Question: What is the reading of the measurement in the image?
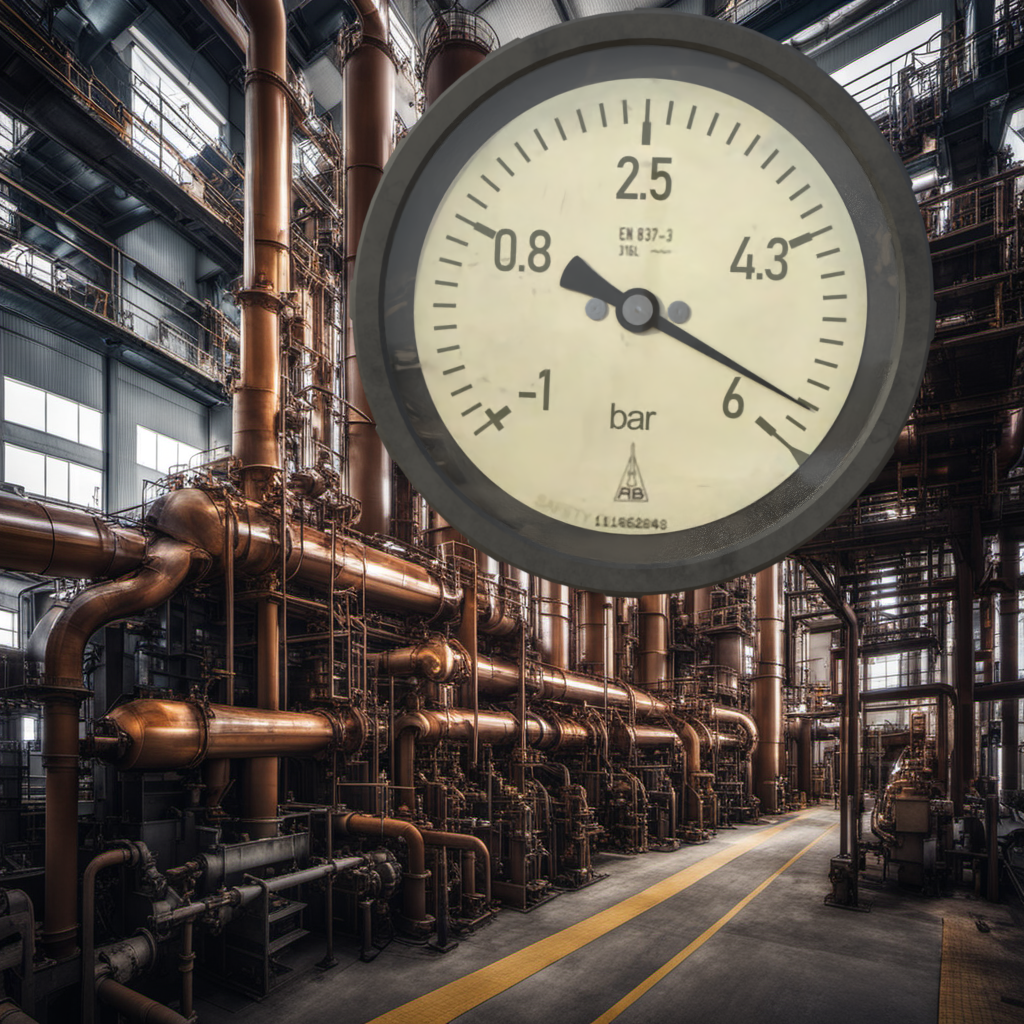
Answer: The result is 5.68
Question: What is the range of this measurement?
Answer: The range is from -1 to 6
Question: What is the minimum and maximum reading range of the measurement in the image?
Answer: The minimum value is -1 and the maximum value is 6